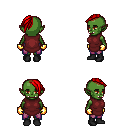
a pixel art fantasy rpg character, female body template, orc, green skin, maroon tunic, magenta pants, red long mohawk hairstyle, gold gloves, black shoes, four views (front, back, left, right), 2x2 character sprite sheet, small pixel art, hard edges, no anti-aliasing